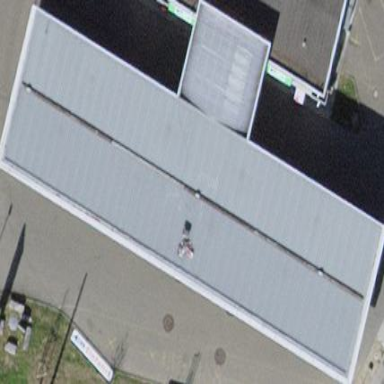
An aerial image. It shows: Fuel station with flat roof.